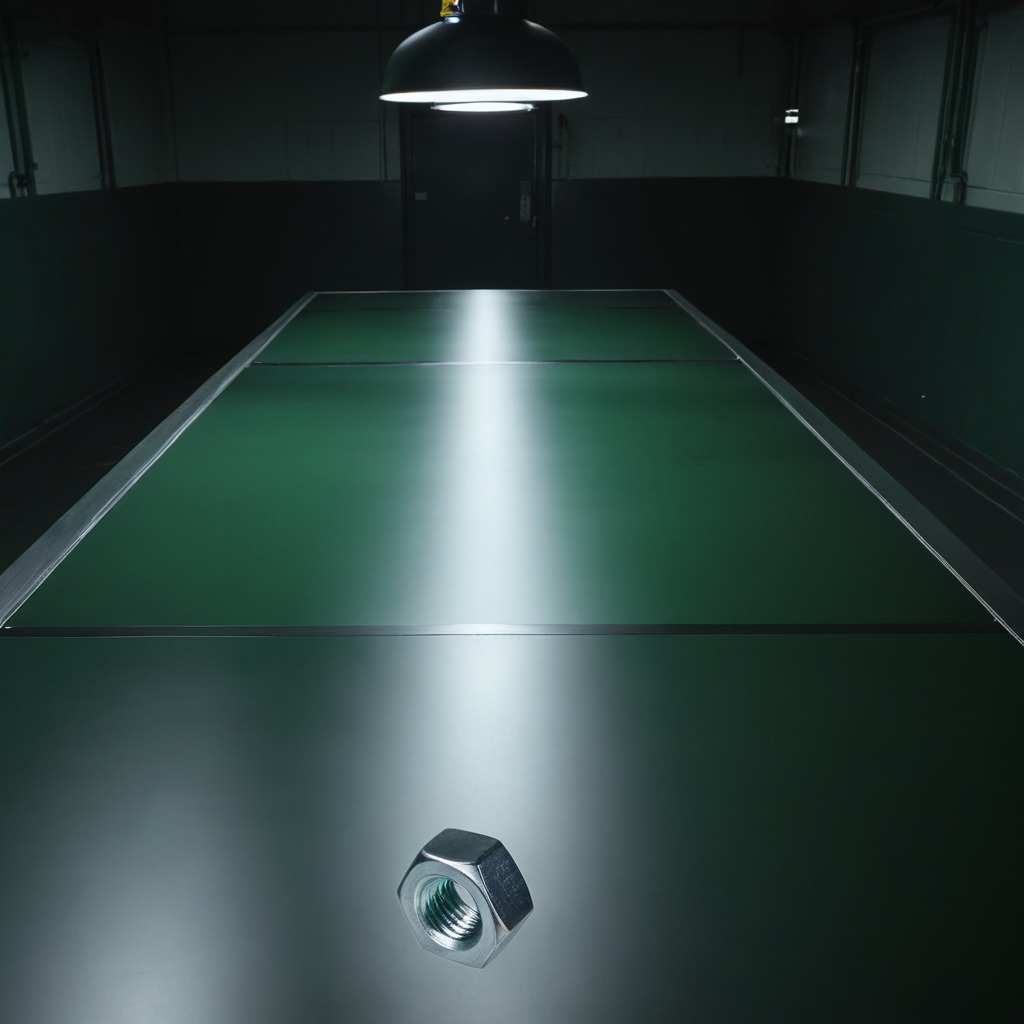
A metal nut is lying on a clean empty table in a railway signal maintenance room lit by harsh overhead fluorescents photorealistic surface textures crisp shadows high dynamic range